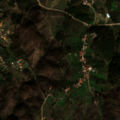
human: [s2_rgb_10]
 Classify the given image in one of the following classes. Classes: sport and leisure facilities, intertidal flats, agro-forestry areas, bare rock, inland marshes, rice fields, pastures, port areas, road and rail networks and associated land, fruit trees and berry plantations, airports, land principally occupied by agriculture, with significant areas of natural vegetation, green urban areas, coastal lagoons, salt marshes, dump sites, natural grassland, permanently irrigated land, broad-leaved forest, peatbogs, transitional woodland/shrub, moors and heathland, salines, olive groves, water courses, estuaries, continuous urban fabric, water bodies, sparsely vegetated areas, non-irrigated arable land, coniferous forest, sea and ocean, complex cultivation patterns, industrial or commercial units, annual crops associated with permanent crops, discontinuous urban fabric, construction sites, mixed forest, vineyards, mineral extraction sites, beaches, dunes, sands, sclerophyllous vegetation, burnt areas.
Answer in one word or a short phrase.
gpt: olive groves, complex cultivation patterns, land principally occupied by agriculture, with significant areas of natural vegetation, broad-leaved forest, mixed forest, transitional woodland/shrub